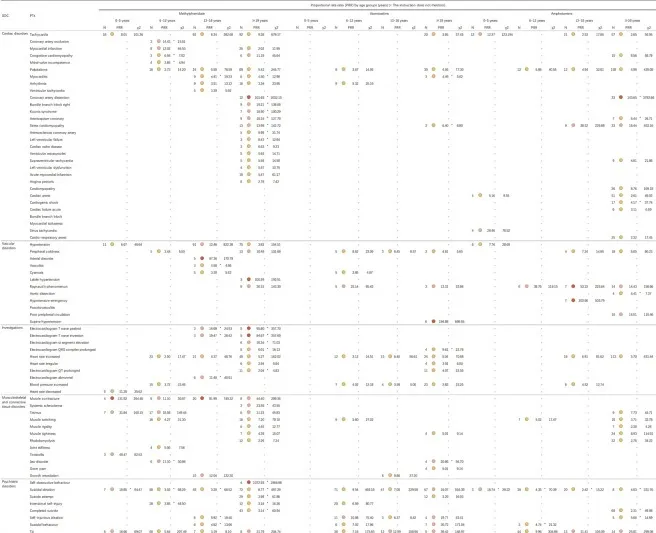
Signal strength for methylphenidate, atomoxetine, and amphetamine based on the PT level in FAERS. Abbreviations: FAERS, United States Food and Drug Administration Adverse Event Reporting System; PT, preferred term; SOC, System Organ Class.
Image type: chart (chart)